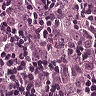
Metastatic tissue present: yes